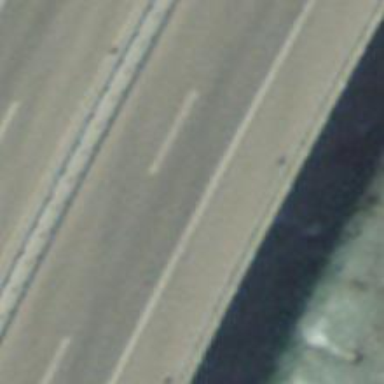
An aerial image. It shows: Bridge over motorway.